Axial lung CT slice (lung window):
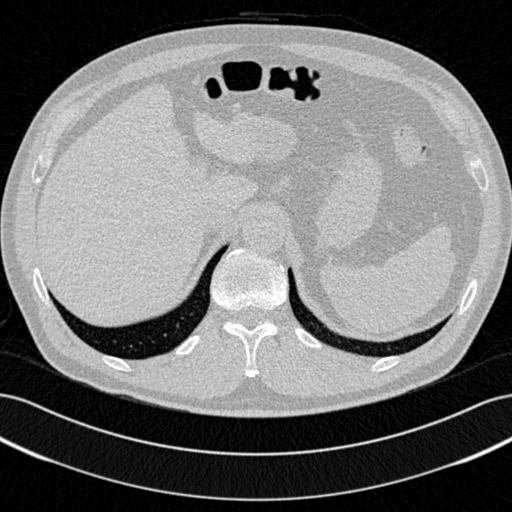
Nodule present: no